Interaction volume radius: 5 \u00c5
Interaction volume height: 10 \u00c5
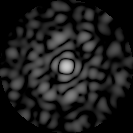
Disorder parameter: 0.8183